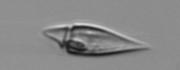
Label: Amphidinium